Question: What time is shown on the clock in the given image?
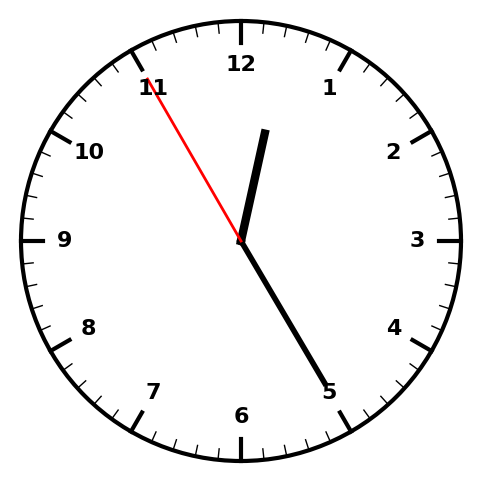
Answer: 12:24:55